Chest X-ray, PA view. Patient: 46 years old, sex M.
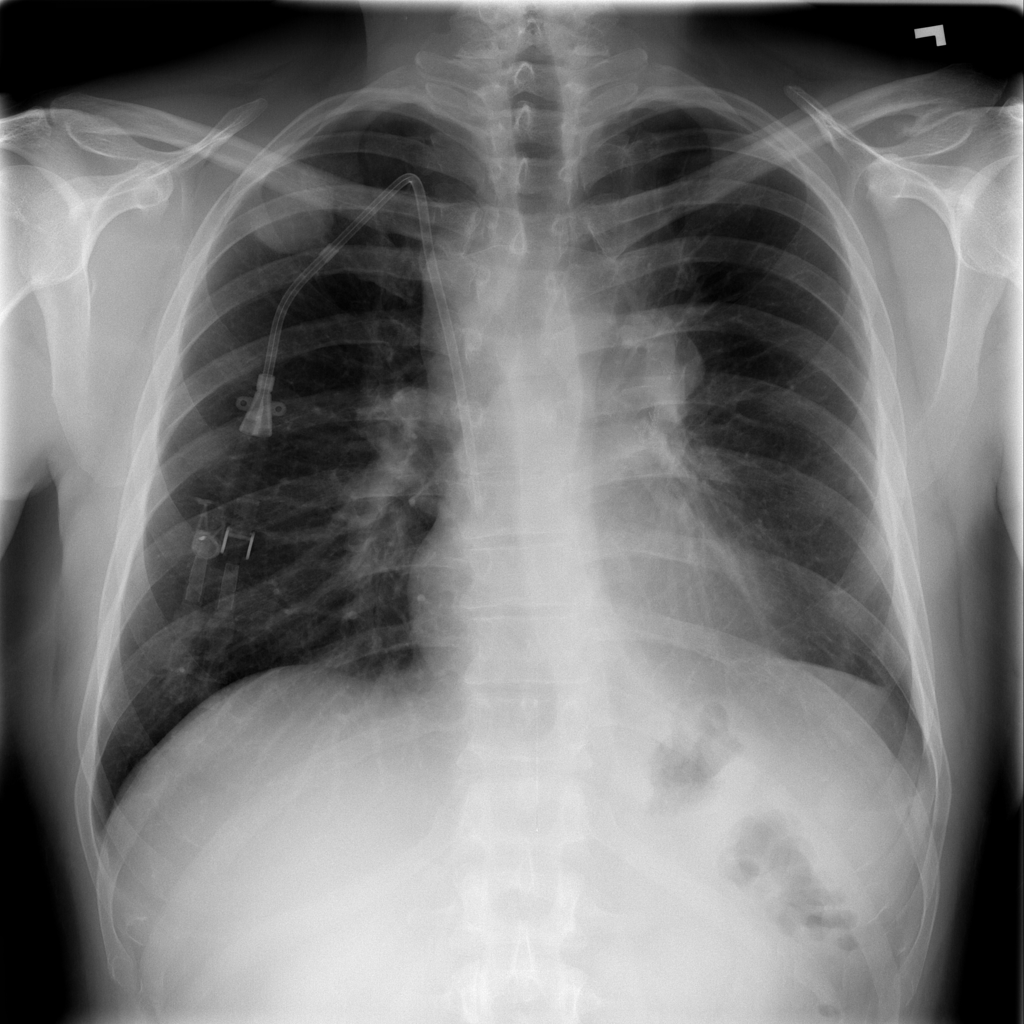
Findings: Mass, Nodule